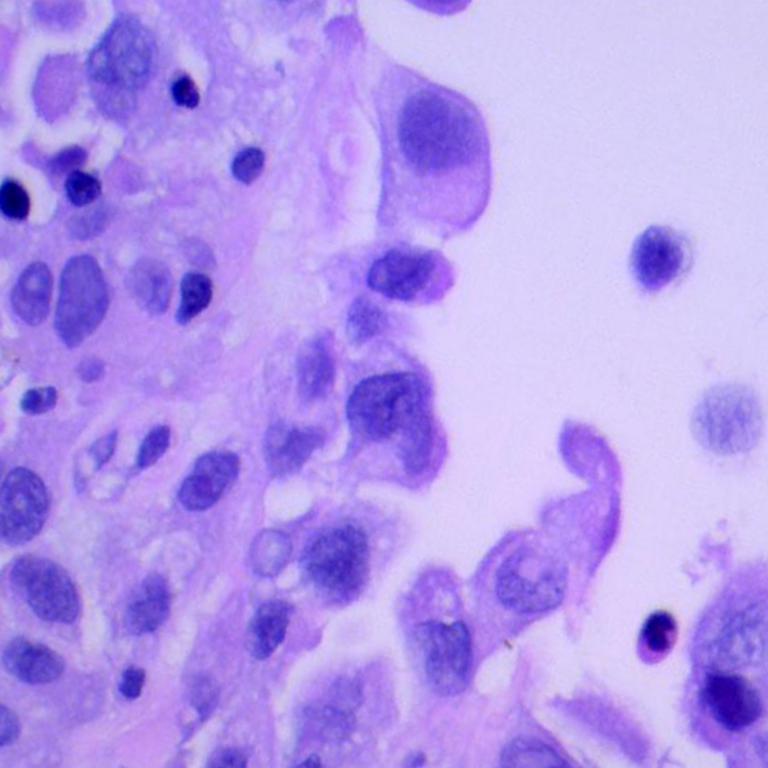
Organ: lung
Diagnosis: adenocarcinomas